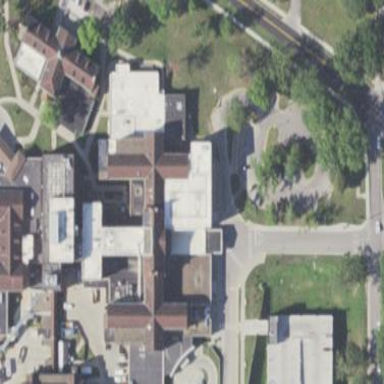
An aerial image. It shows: Hospital building.